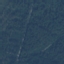
Land use / land cover class: Forest